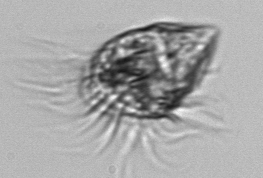
Label: Strombidium_morphotype1